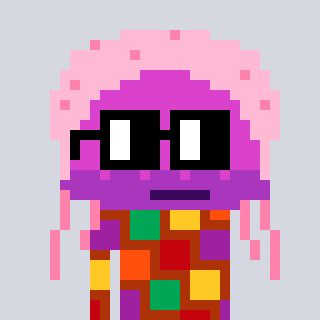
a pixel art character with square black glasses, a jellyfish-shaped head and a hotbrown-colored body on a cool background